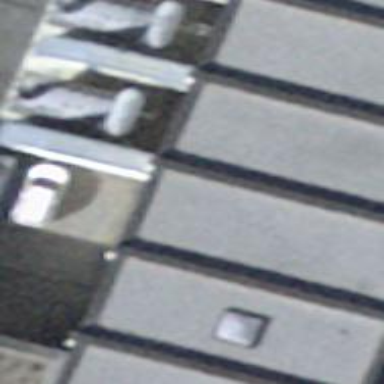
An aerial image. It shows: Generator for power supply.